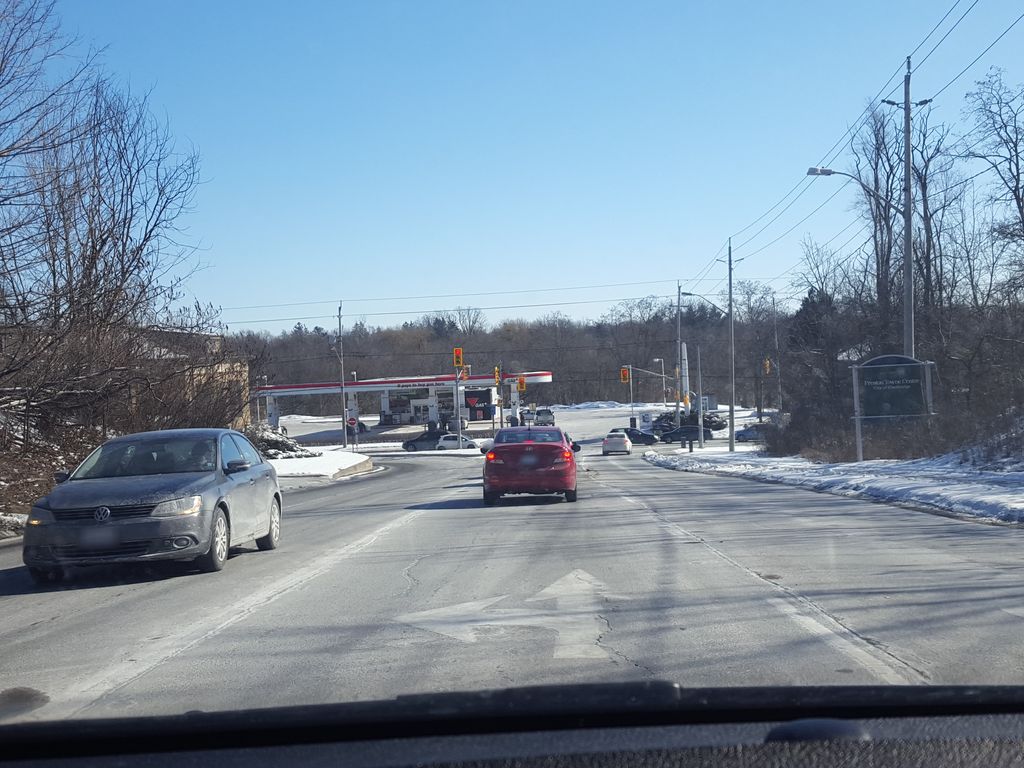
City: kitchener-waterloo